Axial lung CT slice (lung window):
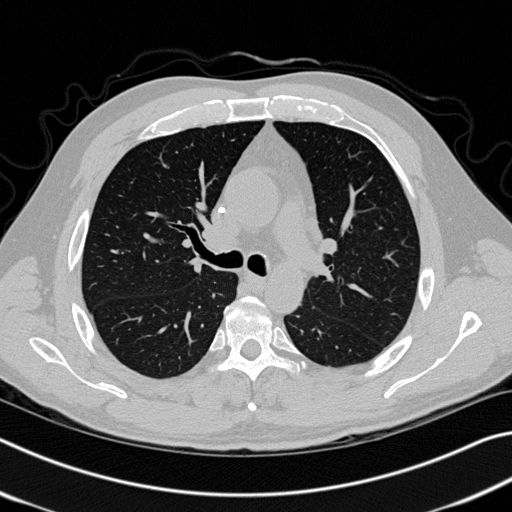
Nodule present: no